Interaction volume radius: 5 \u00c5
Interaction volume height: 15 \u00c5
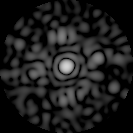
Disorder parameter: 0.8581